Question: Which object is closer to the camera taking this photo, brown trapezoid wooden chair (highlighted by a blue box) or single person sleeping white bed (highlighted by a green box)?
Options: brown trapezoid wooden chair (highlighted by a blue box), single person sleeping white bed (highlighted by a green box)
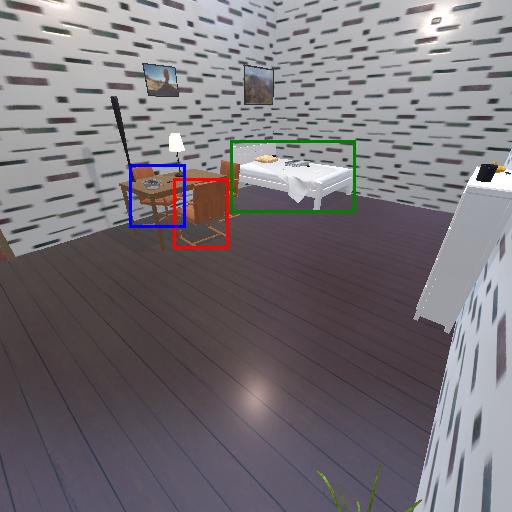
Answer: brown trapezoid wooden chair (highlighted by a blue box)